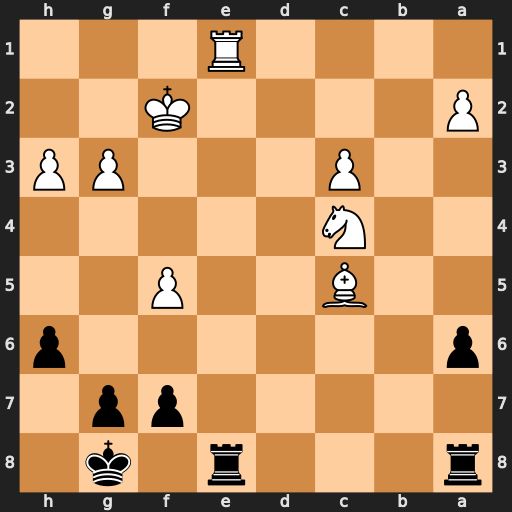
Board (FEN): r3r1k1/5pp1/p6p/2B2P2/2N5/2P3PP/P4K2/4R3
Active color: b
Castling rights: -
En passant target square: -
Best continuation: Rxe1 Kxe1 Rc8 Bb4 Rxc4